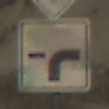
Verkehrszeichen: VerlaufVorfahrtsstrasse9
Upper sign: Vorfahrtsstrasse
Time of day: Midday
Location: Outdoor (Beach)
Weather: PartlyCloudy
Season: NotSpecified
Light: Natural